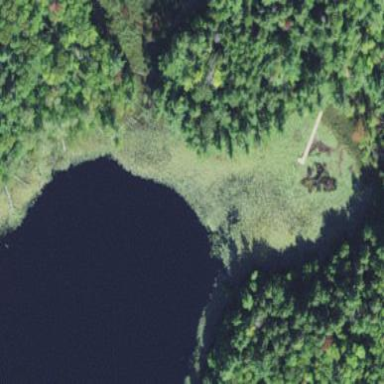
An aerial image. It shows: Beautiful lake surrounded by nature.